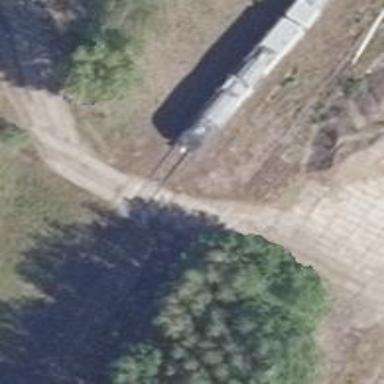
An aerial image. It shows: Level crossing along the railway.